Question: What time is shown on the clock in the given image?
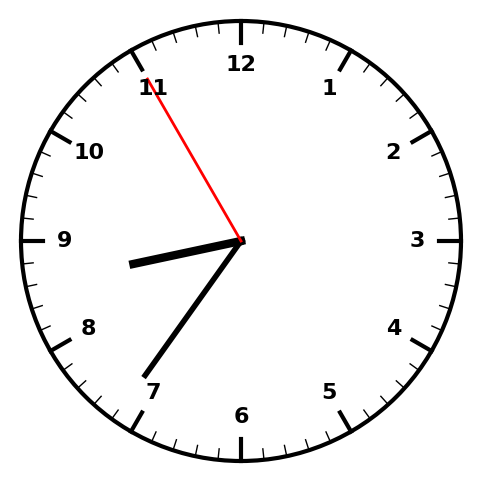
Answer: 08:35:55